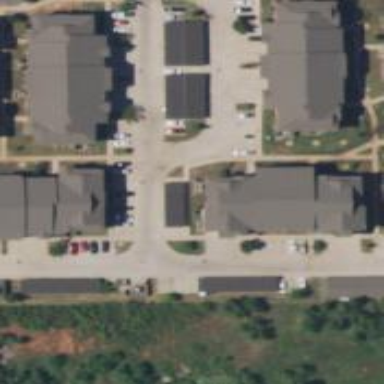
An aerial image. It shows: Living street.